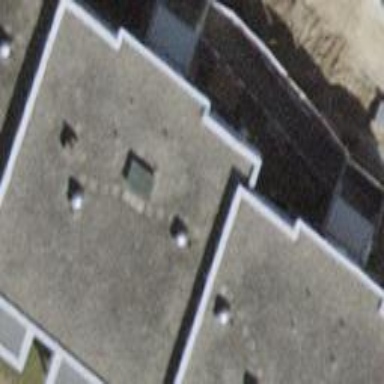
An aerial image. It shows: Building with flat roof.